Question: I have two different dataframes . They have the same columns but different rows. I need to multiply row from 2020 to 2023 of X DataFrame with percent Y DataFrame.
X DataFrame 2020: 300 multiply 0.2 and 40 multiply 0.4.
I will apply to like too many columns that is why I need to automate it. Would you please help me to figure out?

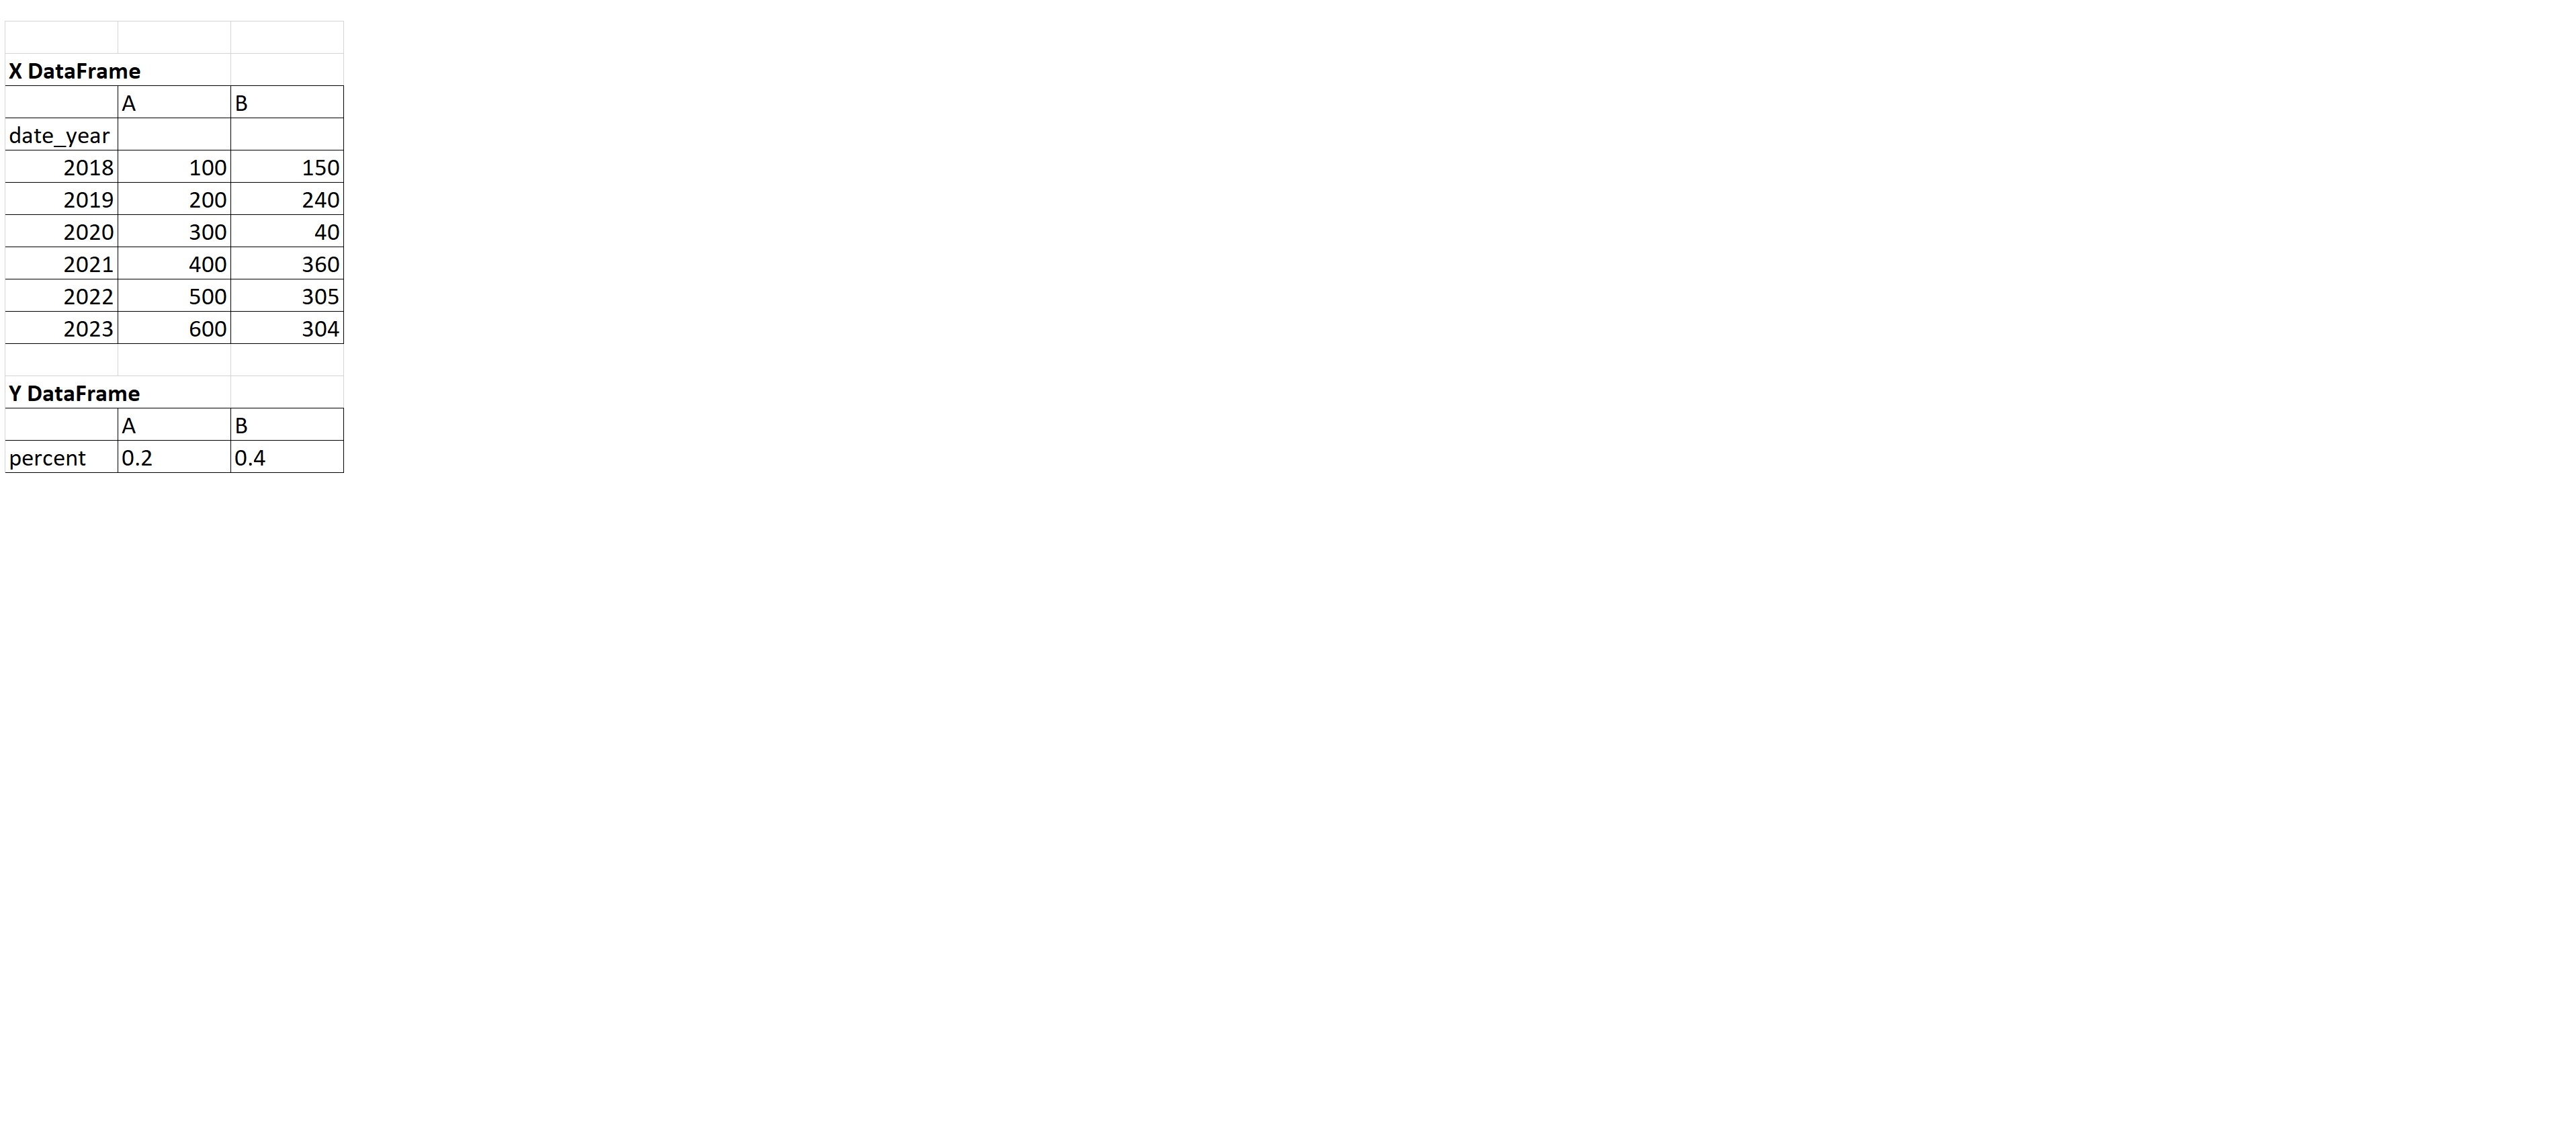
Answer: 'X.loc[2020:2023] = X.loc[2020:2023] * Y.loc['percent']'